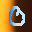
Label: 0